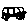
Label: car